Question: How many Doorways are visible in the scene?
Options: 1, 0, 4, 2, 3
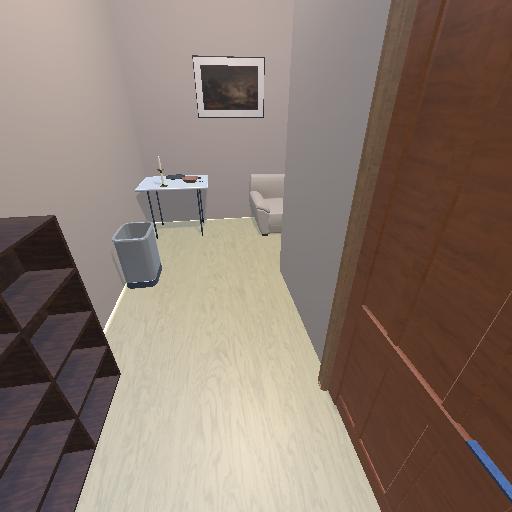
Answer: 1